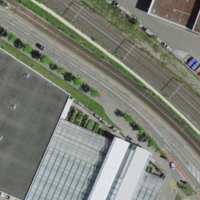
EUNIS habitat code: 54
Species observed at this site:
Uloborus plumipes
Cedrus deodara